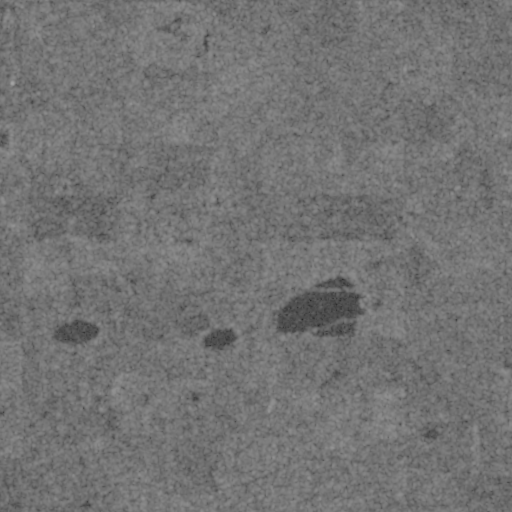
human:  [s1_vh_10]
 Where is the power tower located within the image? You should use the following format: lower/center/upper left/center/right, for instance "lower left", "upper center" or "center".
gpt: The power tower is located in the upper left of the image.
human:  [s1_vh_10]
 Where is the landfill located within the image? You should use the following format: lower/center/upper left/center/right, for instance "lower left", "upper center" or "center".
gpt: There is no landfill in the image.

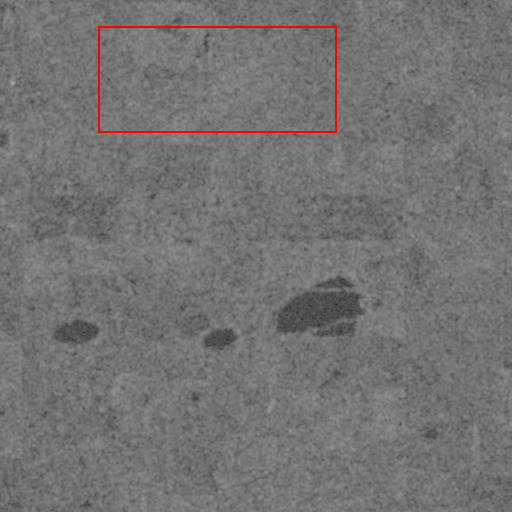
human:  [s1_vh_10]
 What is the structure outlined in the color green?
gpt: There is no green outline.
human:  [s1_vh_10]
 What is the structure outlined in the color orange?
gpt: There is no structure outlined in orange.